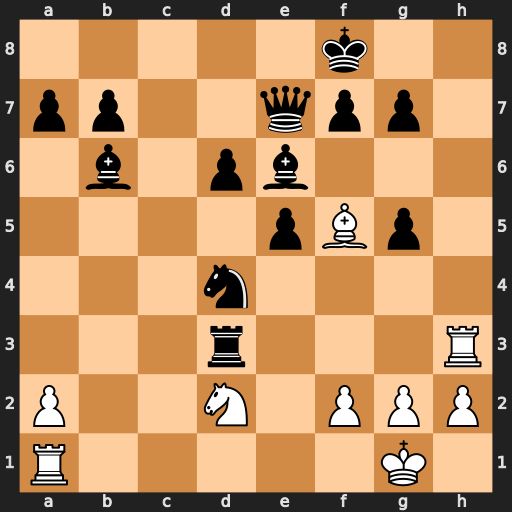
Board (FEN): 5k2/pp2qpp1/1b1pb3/4pBp1/3n4/3r3R/P2N1PPP/R5K1
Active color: w
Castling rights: -
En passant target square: -
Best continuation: Rh8#